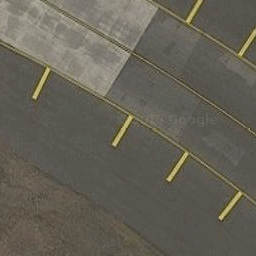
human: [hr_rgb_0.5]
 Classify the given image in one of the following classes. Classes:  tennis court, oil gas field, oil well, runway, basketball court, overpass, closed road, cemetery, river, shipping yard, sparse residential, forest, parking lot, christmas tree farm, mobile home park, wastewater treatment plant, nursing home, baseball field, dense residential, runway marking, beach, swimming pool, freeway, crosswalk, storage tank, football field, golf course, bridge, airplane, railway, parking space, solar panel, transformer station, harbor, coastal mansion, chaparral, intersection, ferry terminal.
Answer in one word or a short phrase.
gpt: runway marking